Question: In my code the titles for my legend were automatically generated (X1, X2, ...). How do I make it so instead of X#, it says "N = #" where n was given in my sapply function
'''
library(ggplot2)
library(reshape2)
PlotBinom <- function(p) {
x <- c(0:500)
df <- sapply(seq(50,500,by=50), function(n) dbinom(x,n,p))
df <- data.frame(x,df)
melted.df <- melt(df,id.vars='x')
plot <- ggplot(melted.df,aes(x=x,y=value,colour=variable)) + geom_line()
print(plot)
}
PlotBinom(0.6)
PlotBinom(0.2)
'''
Also, how do I change the legend symbol to go from a line to a full colored block? Here is what it is now:

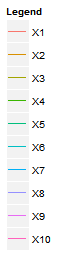
Answer: Add a call to 'scale_colour_discrete' with a vector of desired labels...
'''
PlotBinom <- function(p) {
x <- c(0:500)
df <- sapply(seq(50,500,by=50), function(n) dbinom(x,n,p))
df <- data.frame(x,df)
melted.df <- melt(df,id.vars='x')
plot <- ggplot(melted.df,aes(x=x,y=value,colour=variable)) + geom_line()+
scale_colour_discrete( labels= paste( "N =" ,1:length( unique(melted.df$variable) ) ) )
print(plot)
}
'''